Interaction volume radius: 10 \u00c5
Interaction volume height: 30 \u00c5
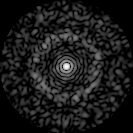
Disorder parameter: 0.8434